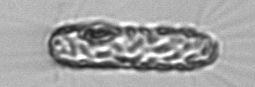
Label: Corethron_hystrix